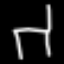
Label: chair